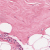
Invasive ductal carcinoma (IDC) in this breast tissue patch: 0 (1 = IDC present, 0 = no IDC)